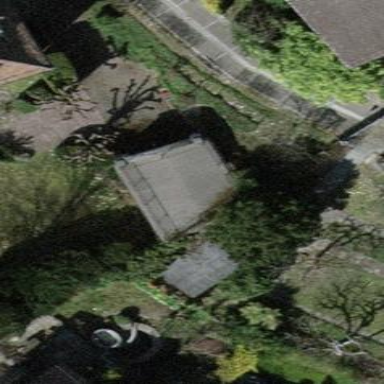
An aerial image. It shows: Garage.